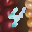
Label: 4